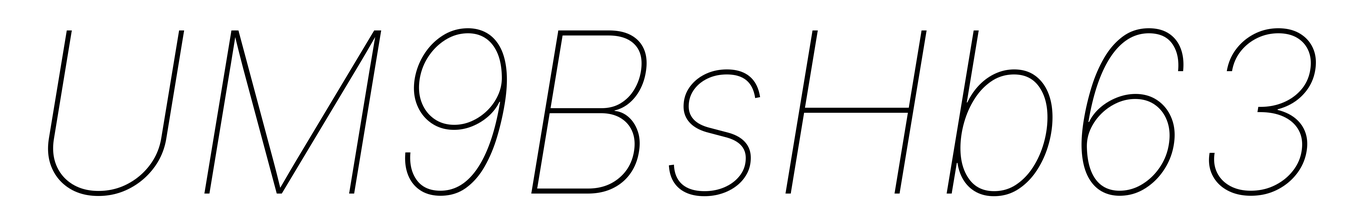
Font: Inter-Italic_Thin_Italic